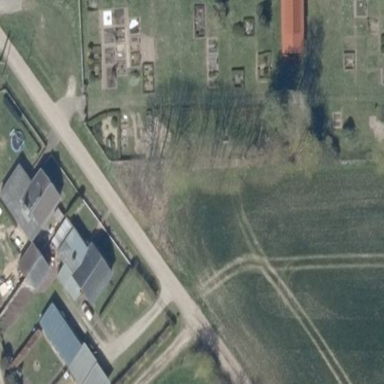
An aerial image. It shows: Cemetery.